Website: home-depot
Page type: delivery-shipping
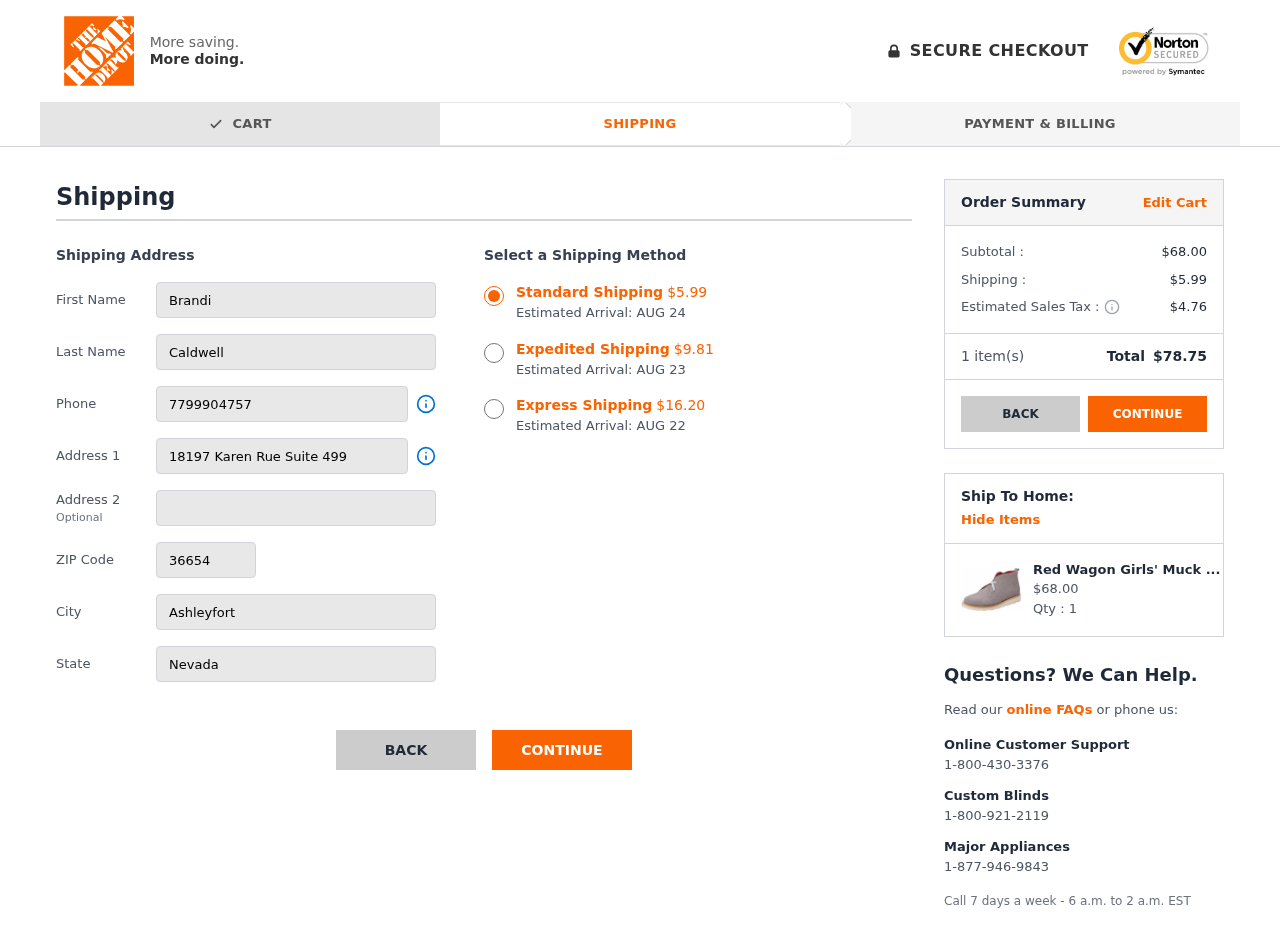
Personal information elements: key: PII_CITY
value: Ashleyfort
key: PII_FIRSTNAME
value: Brandi
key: PII_LASTNAME
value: Caldwell
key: PII_PHONE
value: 7799904757
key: PII_POSTCODE
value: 36654
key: PII_STATE
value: Nevada
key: PII_STREET
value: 18197 Karen Rue Suite 499
Product elements: key: PRODUCT1_NAME
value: Red Wagon Girls' Muck Desert Boots, Grey, 8 us
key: PRODUCT1_PRICE
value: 68
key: PRODUCT1_QUANTITY
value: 1
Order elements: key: ORDER_SHIPPING_COST_STANDARD
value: $5.99
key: ORDER_DELIVERY_DATE
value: AUG 24
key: ORDER_SHIPPING_COST_EXPEDITED
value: $9.81
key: ORDER_DELIVERY_DATE_EXPEDITED
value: AUG 23
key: ORDER_SHIPPING_COST_EXPRESS
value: $16.20
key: ORDER_DELIVERY_DATE_EXPRESS
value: AUG 22
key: ORDER_SUBTOTAL
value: $68.00
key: ORDER_SHIPPING_COST
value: $5.99
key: ORDER_TAX
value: $4.76
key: ORDER_NUM_ITEMS
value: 1
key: ORDER_TOTAL
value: $78.75